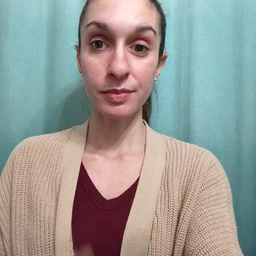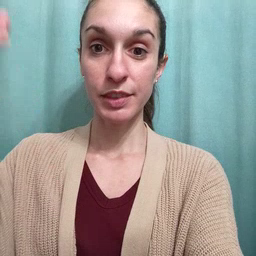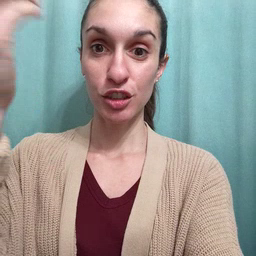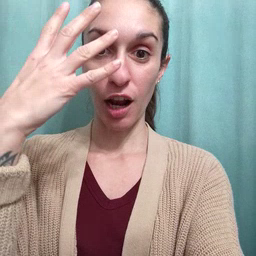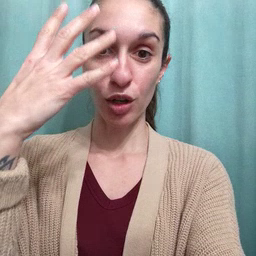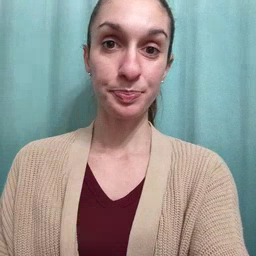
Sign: shower